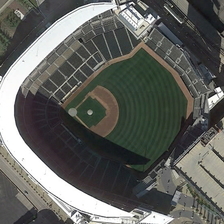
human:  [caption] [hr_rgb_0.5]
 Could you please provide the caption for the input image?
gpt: a lawn and a runway are in the stadium .

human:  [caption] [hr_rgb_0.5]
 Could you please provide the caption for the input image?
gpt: several buildings are near a stadium with a baseball field in it .

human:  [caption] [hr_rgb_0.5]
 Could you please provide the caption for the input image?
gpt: a white roof of the stadium is in the bareland .

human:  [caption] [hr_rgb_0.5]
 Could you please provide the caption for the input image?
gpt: several buildings are near a stadium with a baseball field in it .

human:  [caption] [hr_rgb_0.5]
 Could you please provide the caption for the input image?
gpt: a white roof of the stadium is in the bareland .